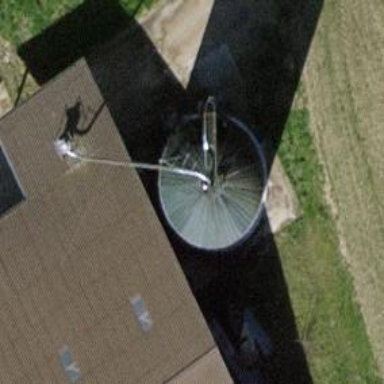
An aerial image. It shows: Silo.